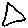
Label: triangle